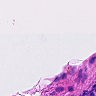
Metastatic tissue present: no